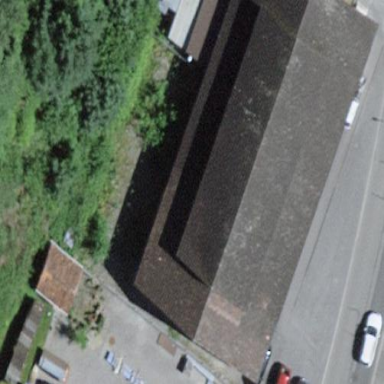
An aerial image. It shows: Warehouse.